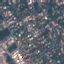
Land use / land cover class: Residential